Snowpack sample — Loveland Pass, Silver Plume, Colorado, USA (2/11/26, 12:00 PM MST)
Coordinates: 39.663, -105.886
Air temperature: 35 °F
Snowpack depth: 82 cm
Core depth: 40 cm
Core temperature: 23 °F
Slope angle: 13°, slope face: 12°
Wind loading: high
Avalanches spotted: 1
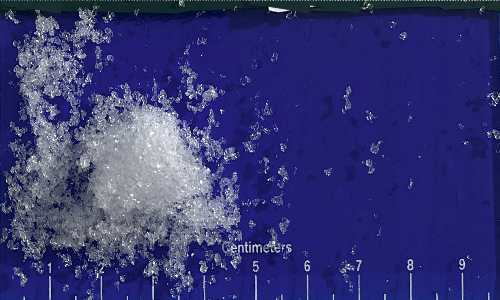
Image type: core
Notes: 1 small avalanche spotted on the north side of the bowl, lots of wind loading